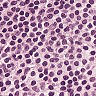
Metastatic tissue present: no